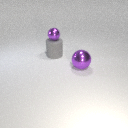
large purple metal sphere in front of large gray rubber cylinder